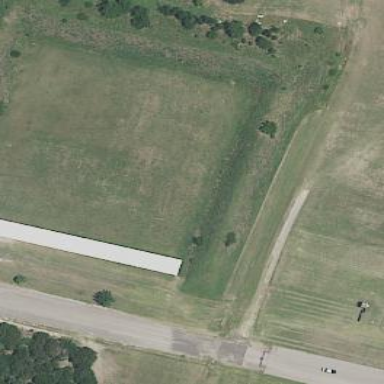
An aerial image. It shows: Shooting range on leisure land pitch.